Question: I am new to SONAR. Planning to create a new rule
'''
//ifStatement/statement[not(block)] ->rule
'''
this is the test rule I want to create but when i navigate to quality profile as administrator I get this screen shot and there is no new rule link. Can any one help me in getting started on how to create a new rule. Thanks for your help.

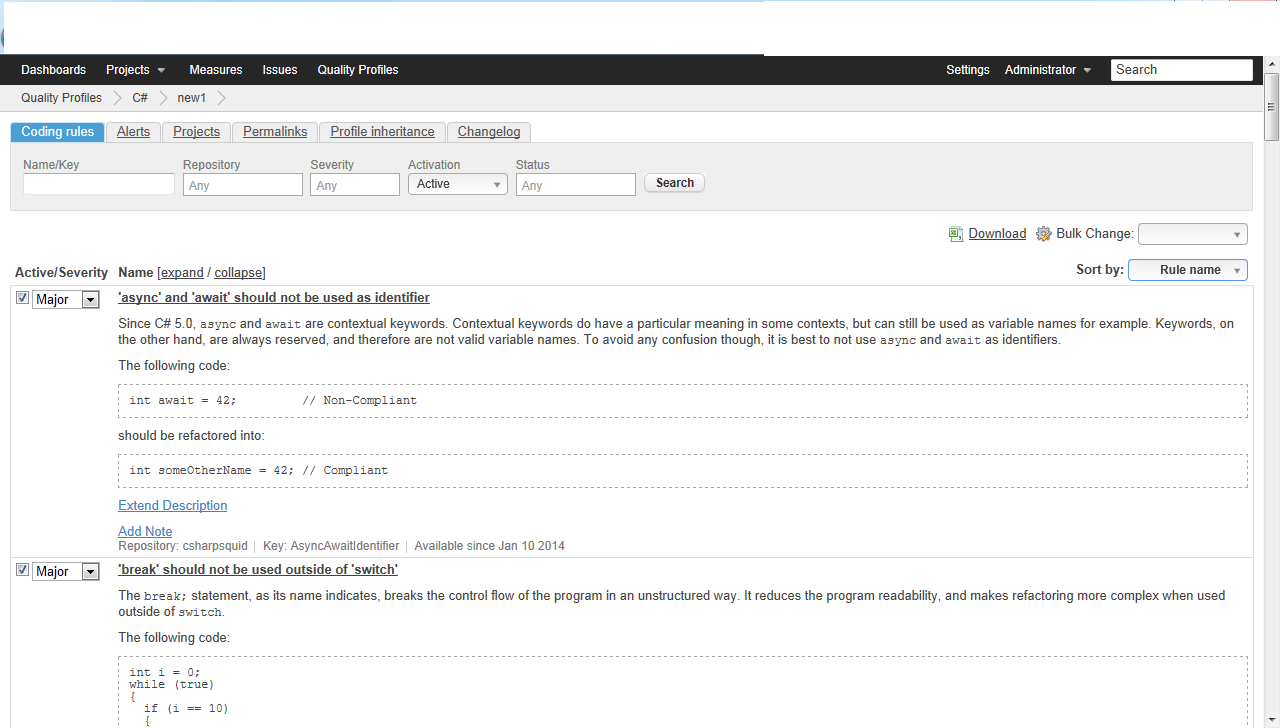
Answer: You want to create an XPath-based rule for the C# language, so here's how to proceed:
1. Log in as Administrator in your SonarQube instance.
2. Go in your quality profile and look for the "XPath" rule. See this rule on Nemo
3. Click on "Copy" link on this rule.
4. Fill all the required information to create your new XPath-based rule.
5. Once you save it, you'll be redirected to this new rule in your quality profile: just activate it by checking the box.